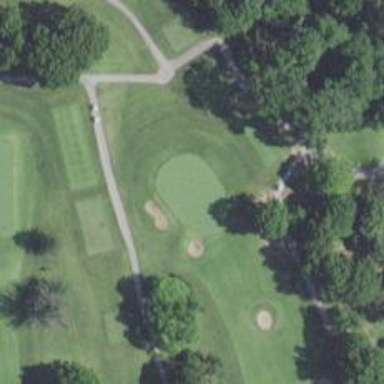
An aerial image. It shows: Golf hole.